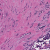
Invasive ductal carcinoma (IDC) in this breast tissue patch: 1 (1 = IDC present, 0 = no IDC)